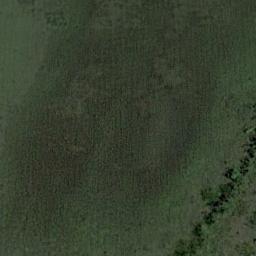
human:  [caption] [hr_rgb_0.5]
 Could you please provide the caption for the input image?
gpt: The meadow is dense but uneven .

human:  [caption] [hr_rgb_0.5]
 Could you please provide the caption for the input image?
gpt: This meadow has dense grasses and a grove of trees .

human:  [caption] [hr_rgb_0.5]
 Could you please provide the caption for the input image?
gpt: There is a winding path on the grass .

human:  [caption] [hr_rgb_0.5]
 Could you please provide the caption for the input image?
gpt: Striped green woods on green grass .

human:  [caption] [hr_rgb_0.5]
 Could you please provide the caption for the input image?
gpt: A smooth green meadow with green grass .